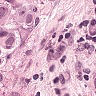
Metastatic tissue present: no